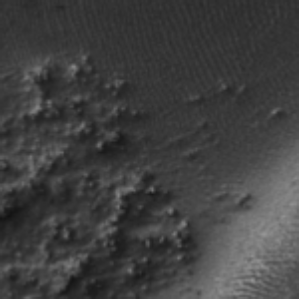
Label: frost